Question: So I have this chart (see sceenshot) and now I would like to just get the Y value using a given X value.
I looked into <URL> but it would only return a value of 1.3685770182056411e-13
As I am using D3 in Backbone it looks a bit different.
here is the code for the chart:
'''
var that = this;
var graphObj = APP.floodRiskScenarioModel.attributes.response.options.dataRows;
var Depth = graphObj[graphObj.length-1].Depth;
var maxExceedance = graphObj[0].exceedance;
$('#floodRiskChart').html('');
var margin = {top: 12, right: 5, bottom: 50, left: 67},
width = 430 - margin.left - margin.right,
height = 215 - margin.top - margin.bottom;
var x = d3.scale.linear()
.domain([0, Depth])
.range([0, width]);
var y = d3.scale.linear()
.domain([0, maxExceedance])
.range([height, 0]);
var xAxis = d3.svg.axis()
.scale(x)
.orient("bottom");
var yAxis = d3.svg.axis()
.scale(y)
.orient("left");
var line = d3.svg.line()
.interpolate('step-before')
.x(function(d) { return x(d.Depth); })
.y(function(d) { return y(d.exceedance); });
var tip = d3.tip()
.attr('class', 'd3-tip')
.offset([-10, 0])
.html(function(d) {
var html = "<strong>Kans:</strong> <span>" + d.exceedance + " /jr </span><br/>";
html += "<strong>Diepte:</strong> <span>" + d.Depth + " m</span>";
return html;
});
//hier stond oook #chartDiv
var svg = d3.select("#floodRiskChart").append("svg")
.attr("width", width + margin.left + margin.right)
.attr("height", height + margin.top + margin.bottom)
.append("g")
.attr("transform", "translate(" + margin.left + "," + margin.top + ")");
svg.call(tip);
graphObj.forEach(function(d) {
d.exceedance = parseFloat(+d.exceedance);
d.Depth = parseFloat(+d.Depth);
});
//y.domain(d3.extent(graphObj, function(d) { return parseFloat(d.exceedance); }));
svg.selectAll("dot")
.data(graphObj)
.enter().append("circle")
.attr("r", 4)
.attr("cx", function(d) { return x(d.Depth); })
.attr("cy", function(d) { return y(d.exceedance); })
.on('mouseover', tip.show)
.on('mouseout', tip.hide);
svg.append("g")
.attr("class", "x axis")
.attr("transform", "translate(0," + height + ")")
.call(xAxis)
.append("text")
.attr("x", "25%")
.attr("dy", "3em")
.html("Depth");
svg.append("g")
.attr("class", "y axis")
.call(yAxis)
.append("text")
.attr("transform", "rotate(-90)")
.attr("y", -50)
.attr("dx", 0)
.style("text-anchor", "end")
.html("Chance");
svg.append("path")
.datum(graphObj)
.attr("id", "myPath")
.attr("class", "line")
.attr("d", line);
console.log(this.getValue(0.025, document.getElementById("myPath"), 0.001));
getValue: function(x, path, error){
var length_end = path.getTotalLength()
, length_start = 0
, point = path.getPointAtLength((length_end + length_start) / 2) // get the middle point
, bisection_iterations_max = 50
, bisection_iterations = 0;
error = error || 0.01;
while (x < point.x - error || x > point.x + error) {
// get the middle point
point = path.getPointAtLength((length_end + length_start) / 2);
if (x < point.x) {
length_end = (length_start + length_end)/2
} else {
length_start = (length_start + length_end)/2
}
// Increase iteration
if(bisection_iterations_max < ++ bisection_iterations)
break;
}
return point.y;
}
'''
and this is the chart:

Now for my question: is there a way to get the y-value of a given x-point in this chart?
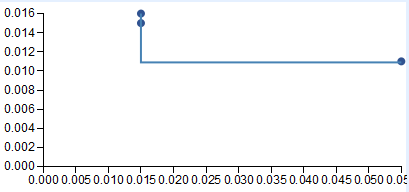
Answer: with some additions I can now get the data like this:
'''
var graphObj = this.graphObject = APP.floodRiskScenarioModel.attributes.response.options.dataRows;
var y = this.y0 = d3.scale.linear()
.domain([0, maxExceedance])
.range([height, 0]);
this.bisect = d3.bisector(function(d) { return d.waterDepth; }).left;
svg.append("path")
.datum(graphObj)
.attr("id", "myPath")
.attr("class", "line")
.attr("d", line);
getChanceData: function(x) {
var bisectItem = this.graphObject[this.bisect(this.graphObject, x)];
return bisectItem != undefined ? bisectItem.exceedance : 0;
}
'''